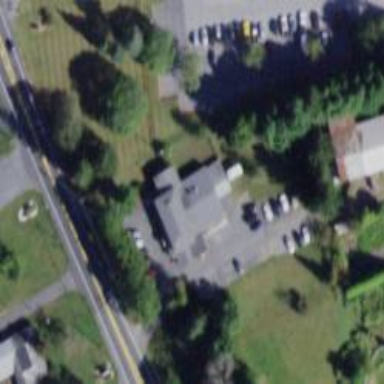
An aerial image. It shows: Veterinary facility.